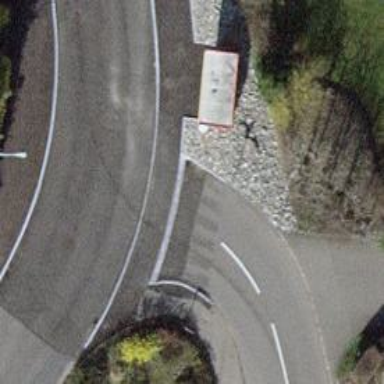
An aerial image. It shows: Marked road crossing.